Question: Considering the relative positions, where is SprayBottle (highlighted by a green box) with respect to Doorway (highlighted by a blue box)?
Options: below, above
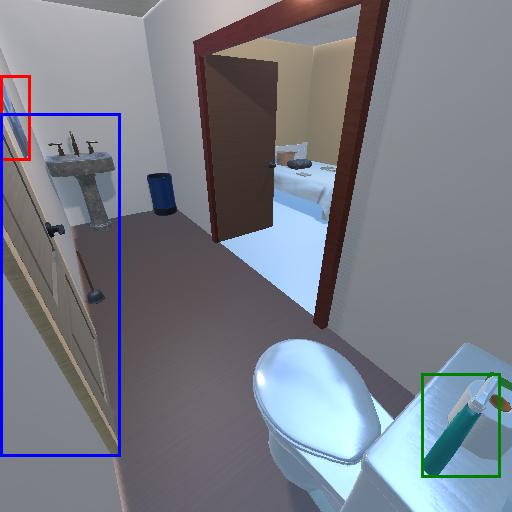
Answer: below